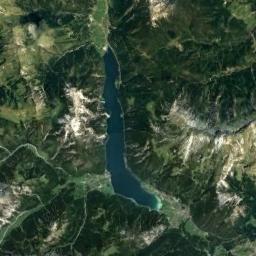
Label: lake